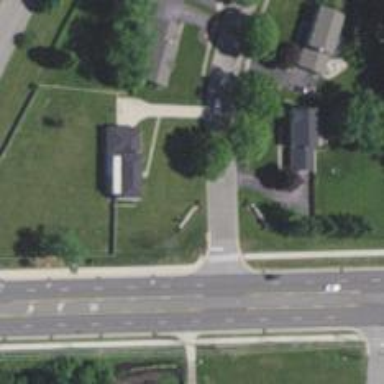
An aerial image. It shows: Marked road crossing.